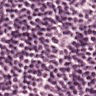
Metastatic tissue present: no